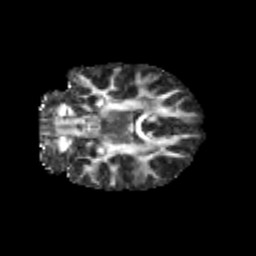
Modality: FA
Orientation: coronal
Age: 12
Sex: female
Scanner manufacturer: siemens
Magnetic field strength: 3 T
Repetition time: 3.8 s
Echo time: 0.07 s